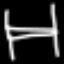
Label: bed